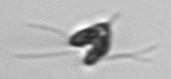
Label: Pyramimonas_longicauda